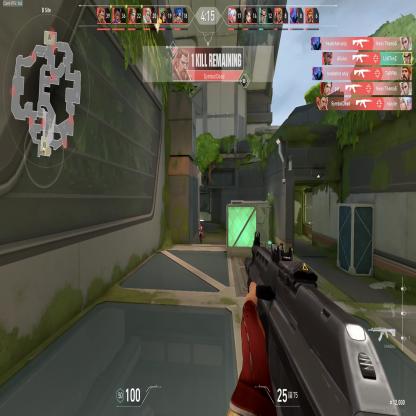
Label: enemy